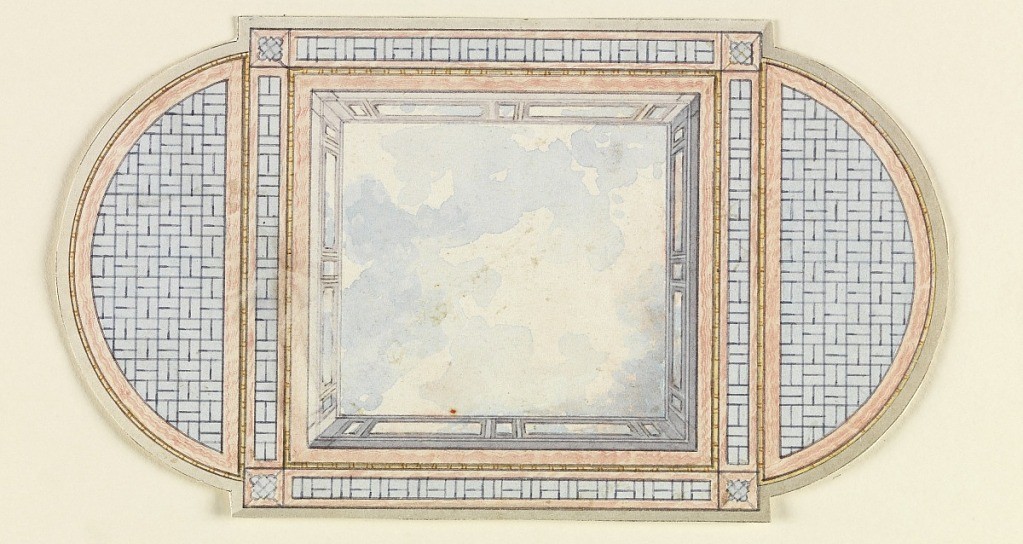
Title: Design for Ceiling Decoration, for condervatory/music room or perhaps dining room
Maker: Frederick Crace, English, 1779–1859
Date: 1802
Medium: Brush and watercolor, graphite on paper
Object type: Drawing
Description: Horizontal rectangle. Design for the Royal Pavilion, Brighton. Design for a ceiling divided into three compartments; a square and two half-oval sections. The square contains a painted representation of a clouded sky, surrounded by a balustrade, and a wide border of bamboo motifs. The oval sections have bamboo arranged in trellis-work patterns.

Original album associated with this collection still exists.  See 1948-40-1 accessory